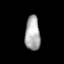
Tissue: lung
Cell type: Epithelial cells
Senescence score: 0.2056
Nuclear area (px): 504
Mean DAPI intensity: 172.276